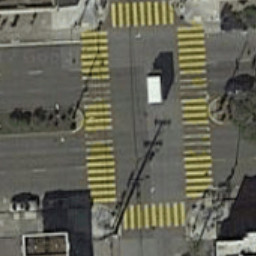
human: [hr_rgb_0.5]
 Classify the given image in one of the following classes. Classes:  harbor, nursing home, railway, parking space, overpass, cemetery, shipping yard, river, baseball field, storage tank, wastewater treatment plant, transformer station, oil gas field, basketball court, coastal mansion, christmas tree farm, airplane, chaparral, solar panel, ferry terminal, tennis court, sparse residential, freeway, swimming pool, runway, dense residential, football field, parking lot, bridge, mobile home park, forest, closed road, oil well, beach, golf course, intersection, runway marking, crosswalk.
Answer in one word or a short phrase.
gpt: crosswalk